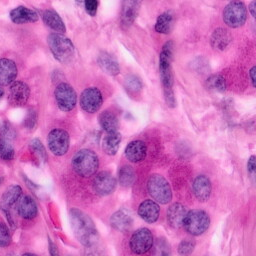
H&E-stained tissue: Pancreatic